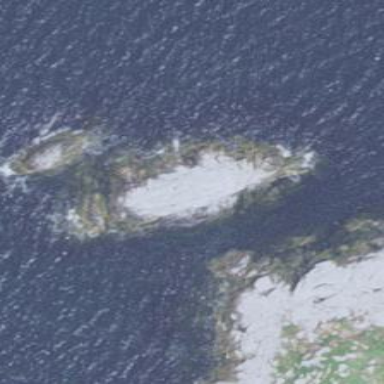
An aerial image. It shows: Islet located along the natural coastline.